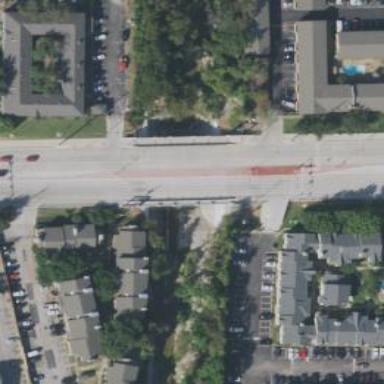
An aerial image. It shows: Secondary road with bridge.